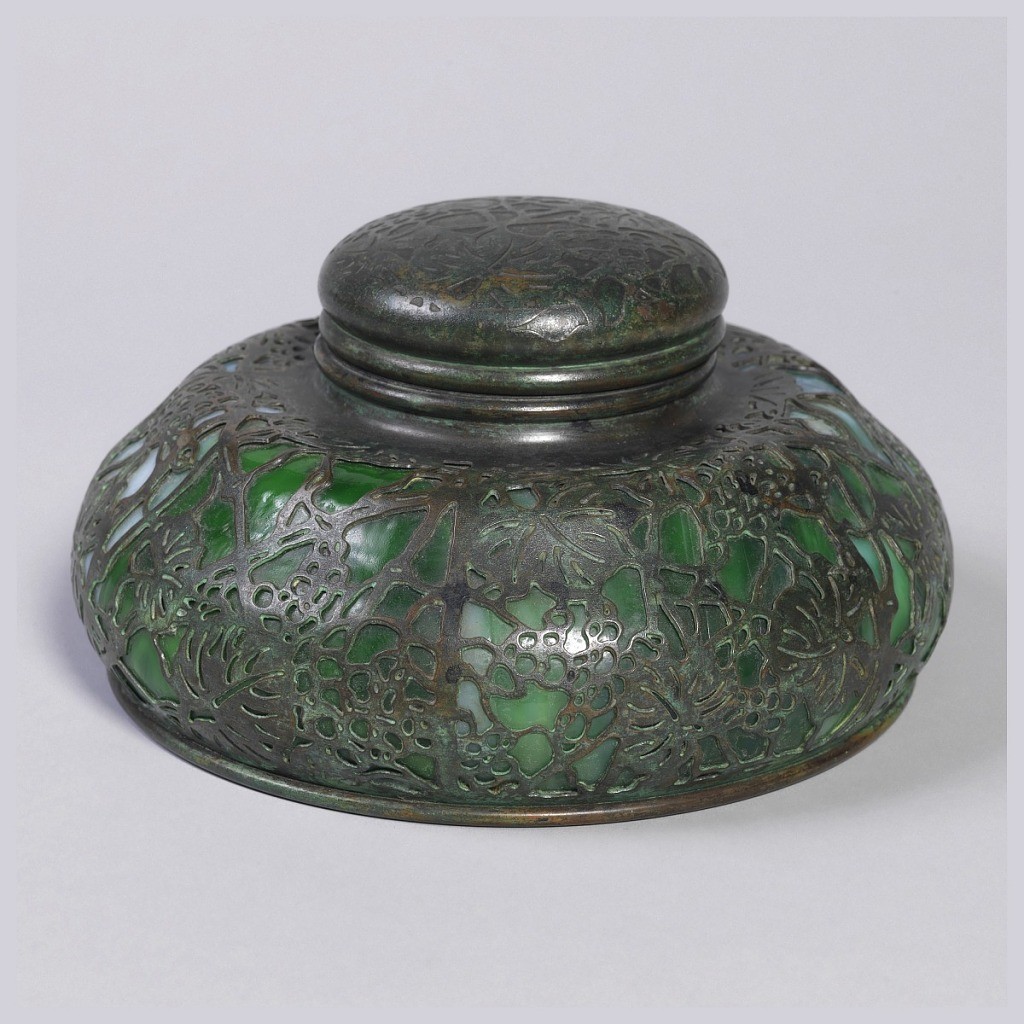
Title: Ink well and lid
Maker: Louis Comfort Tiffany, American, 1848–1933
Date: ca. 1910-20
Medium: Glass, bronze
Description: One piece of a six-piece desk set. Round ink well with lid decorated favrille glass in a grapevine pattern.